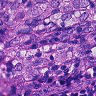
Metastatic tissue present: yes